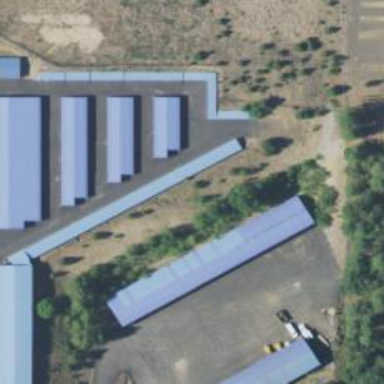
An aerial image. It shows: Building used for storage rental.